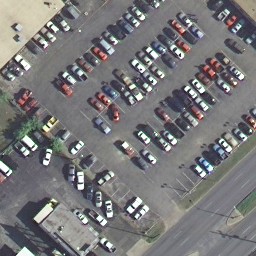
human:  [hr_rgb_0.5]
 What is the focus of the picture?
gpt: parking lot